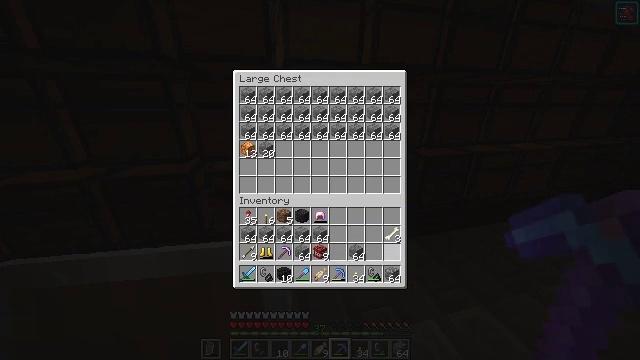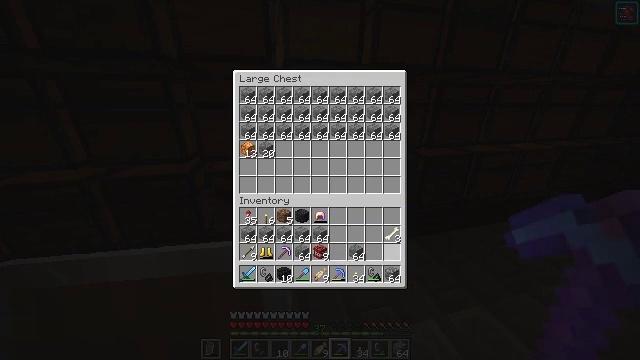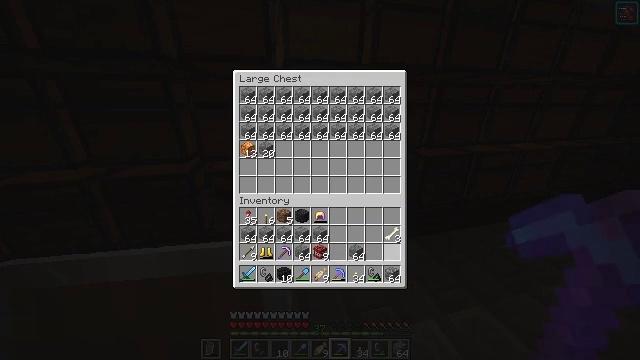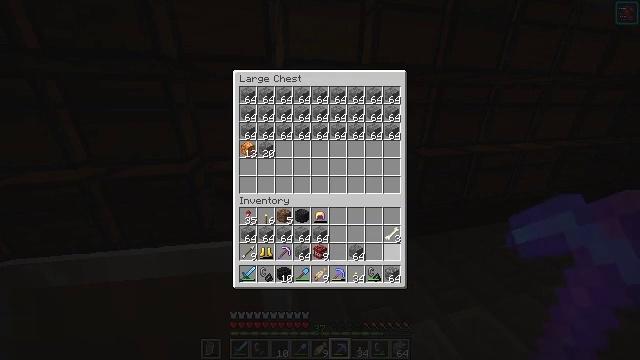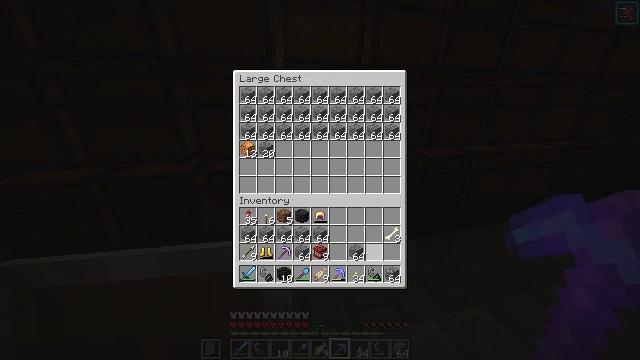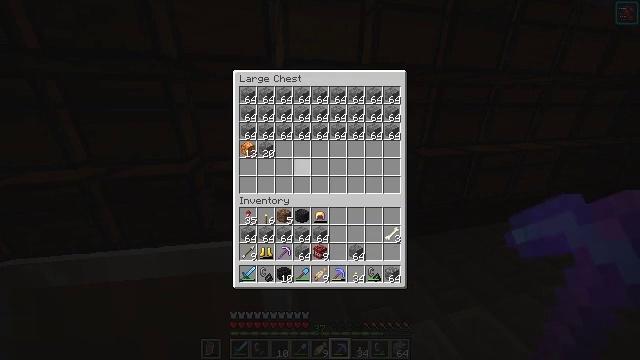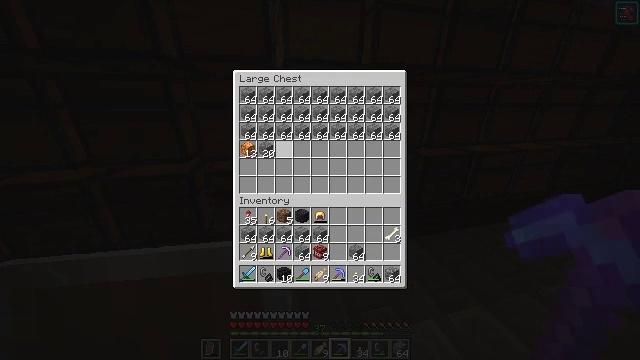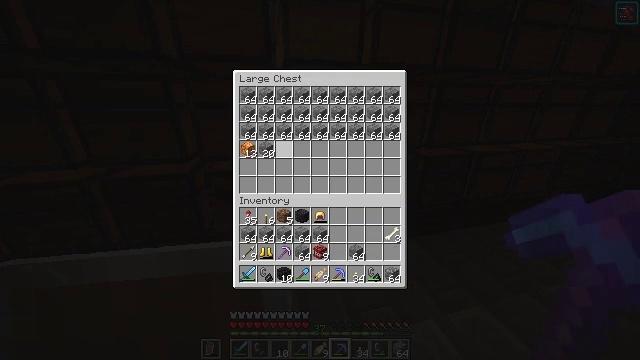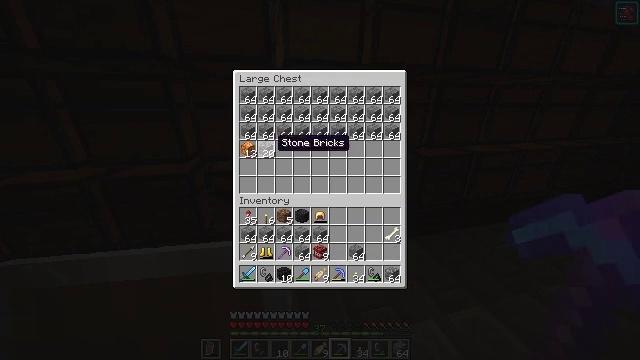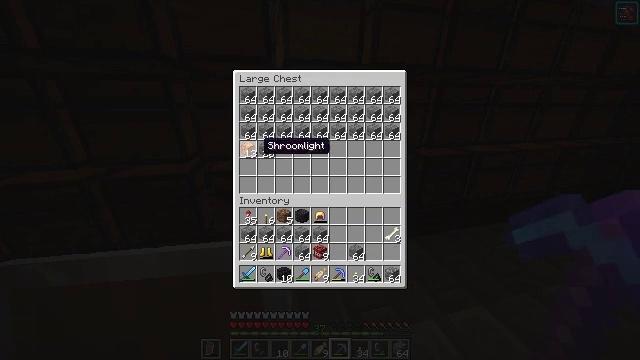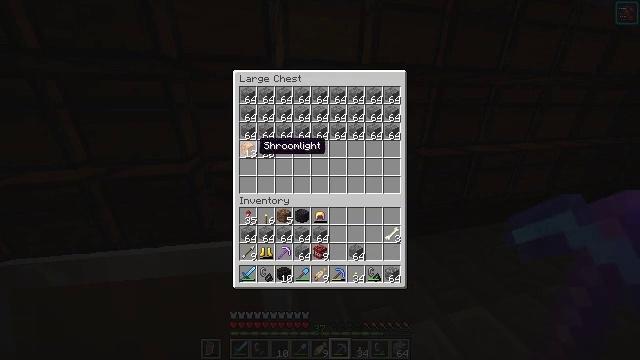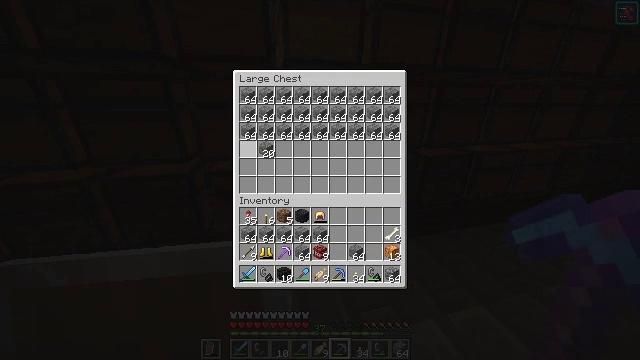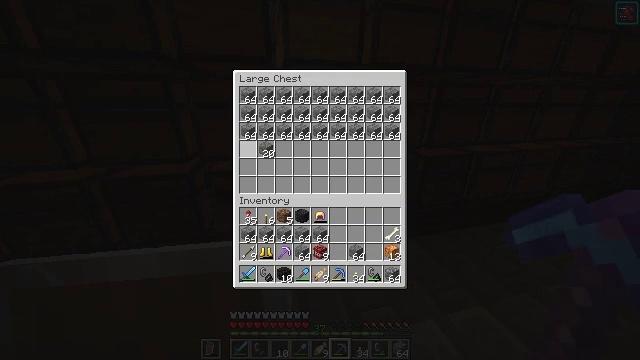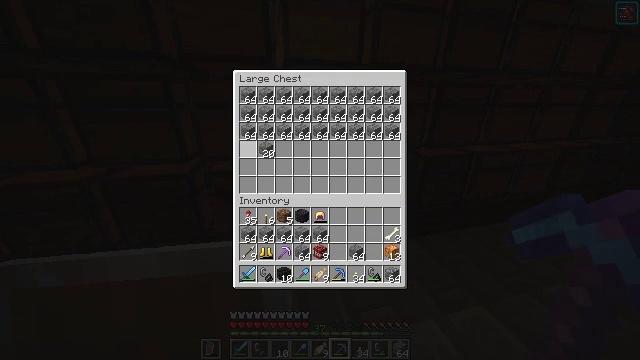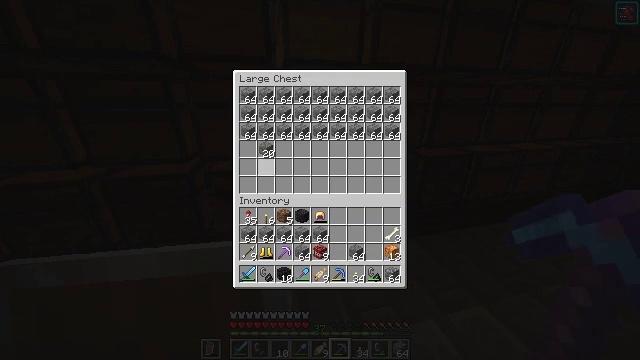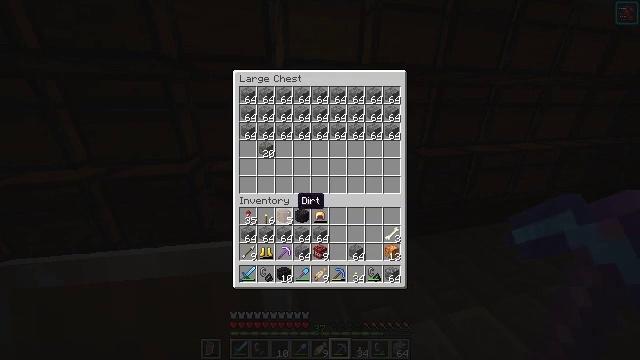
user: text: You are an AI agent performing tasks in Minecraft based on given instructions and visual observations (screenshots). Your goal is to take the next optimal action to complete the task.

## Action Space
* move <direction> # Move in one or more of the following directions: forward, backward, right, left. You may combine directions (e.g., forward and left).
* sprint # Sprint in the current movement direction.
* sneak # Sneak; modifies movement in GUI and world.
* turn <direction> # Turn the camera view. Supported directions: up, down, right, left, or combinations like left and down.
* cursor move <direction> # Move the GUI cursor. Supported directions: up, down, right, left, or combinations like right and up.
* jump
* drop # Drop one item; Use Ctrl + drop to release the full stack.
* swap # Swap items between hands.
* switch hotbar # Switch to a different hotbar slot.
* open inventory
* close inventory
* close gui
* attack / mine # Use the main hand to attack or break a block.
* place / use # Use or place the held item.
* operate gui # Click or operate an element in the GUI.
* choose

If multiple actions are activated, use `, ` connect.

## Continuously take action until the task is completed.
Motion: motion action
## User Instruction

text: Gather the crimson fungus.
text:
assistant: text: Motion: sneak
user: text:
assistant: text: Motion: sneak
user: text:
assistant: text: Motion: sneak
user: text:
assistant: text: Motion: sneak, cursor move left
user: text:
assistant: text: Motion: sneak, cursor move left and up
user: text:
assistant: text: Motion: sneak, cursor move left and up
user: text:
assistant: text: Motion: sneak
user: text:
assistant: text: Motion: sneak
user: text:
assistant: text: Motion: sneak, cursor move left
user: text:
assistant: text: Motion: sneak
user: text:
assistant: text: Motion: sneak, choose
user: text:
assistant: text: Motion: sneak, choose
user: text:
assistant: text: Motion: sneak
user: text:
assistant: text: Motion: sneak, cursor move right and down
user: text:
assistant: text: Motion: sneak, cursor move right and down
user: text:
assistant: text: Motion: sneak, cursor move right and down
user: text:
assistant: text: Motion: sneak, cursor move right and down
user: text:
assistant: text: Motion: sneak, cursor move right
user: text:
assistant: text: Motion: sneak, cursor move right and down
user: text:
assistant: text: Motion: sneak
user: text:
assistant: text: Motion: sneak
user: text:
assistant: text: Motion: sneak, cursor move left and up
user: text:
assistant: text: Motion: sneak, cursor move left and up
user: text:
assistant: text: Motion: sneak
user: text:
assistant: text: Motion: sneak
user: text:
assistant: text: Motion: sneak, choose
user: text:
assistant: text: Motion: sneak
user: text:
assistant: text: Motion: sneak
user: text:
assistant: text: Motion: sneak
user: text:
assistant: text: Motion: sneak, choose